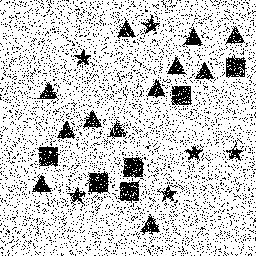
Squares: 6
Triangles: 12
Stars: 6
Total shapes: 24